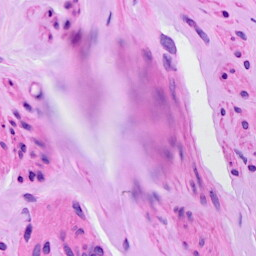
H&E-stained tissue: Ovarian